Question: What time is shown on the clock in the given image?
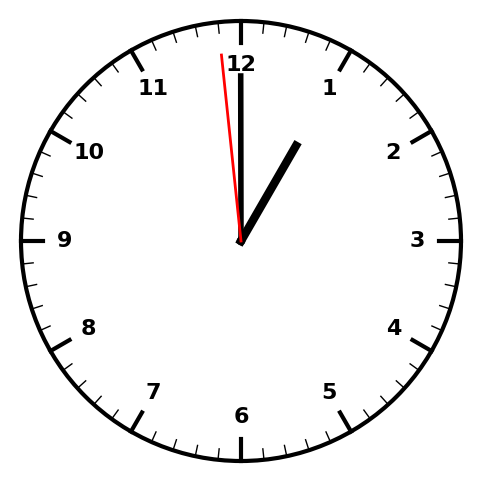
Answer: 12:59:59